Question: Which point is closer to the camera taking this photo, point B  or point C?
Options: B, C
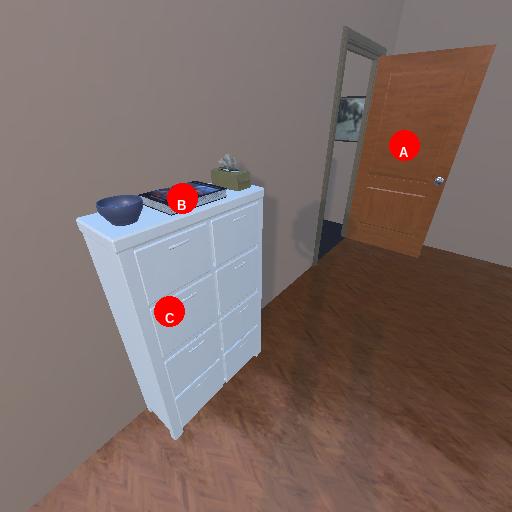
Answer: B